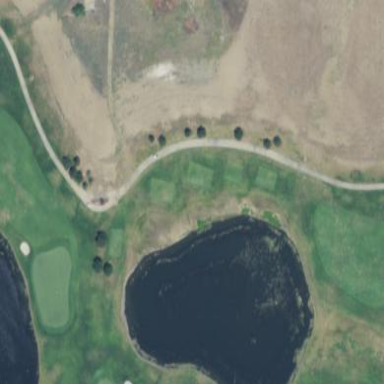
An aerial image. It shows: Scenic view of water hazard on golf course. The natural water feature adds beauty to the landscape.